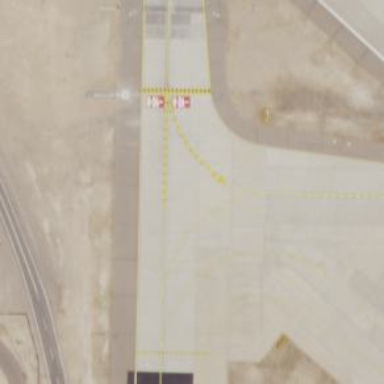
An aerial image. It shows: View of taxiway at the airport.